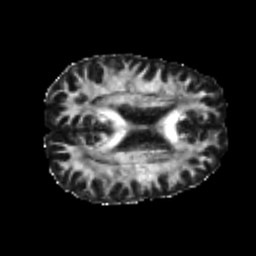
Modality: FA
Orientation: axial
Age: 21
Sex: male
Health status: healthy
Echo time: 0.074 s